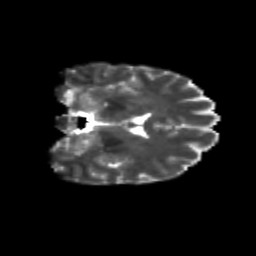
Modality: T2w
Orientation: coronal
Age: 38
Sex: female
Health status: healthy
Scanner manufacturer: siemens
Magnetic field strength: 3 T
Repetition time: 10.8 s
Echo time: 0.082 s